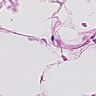
Metastatic tissue present: no